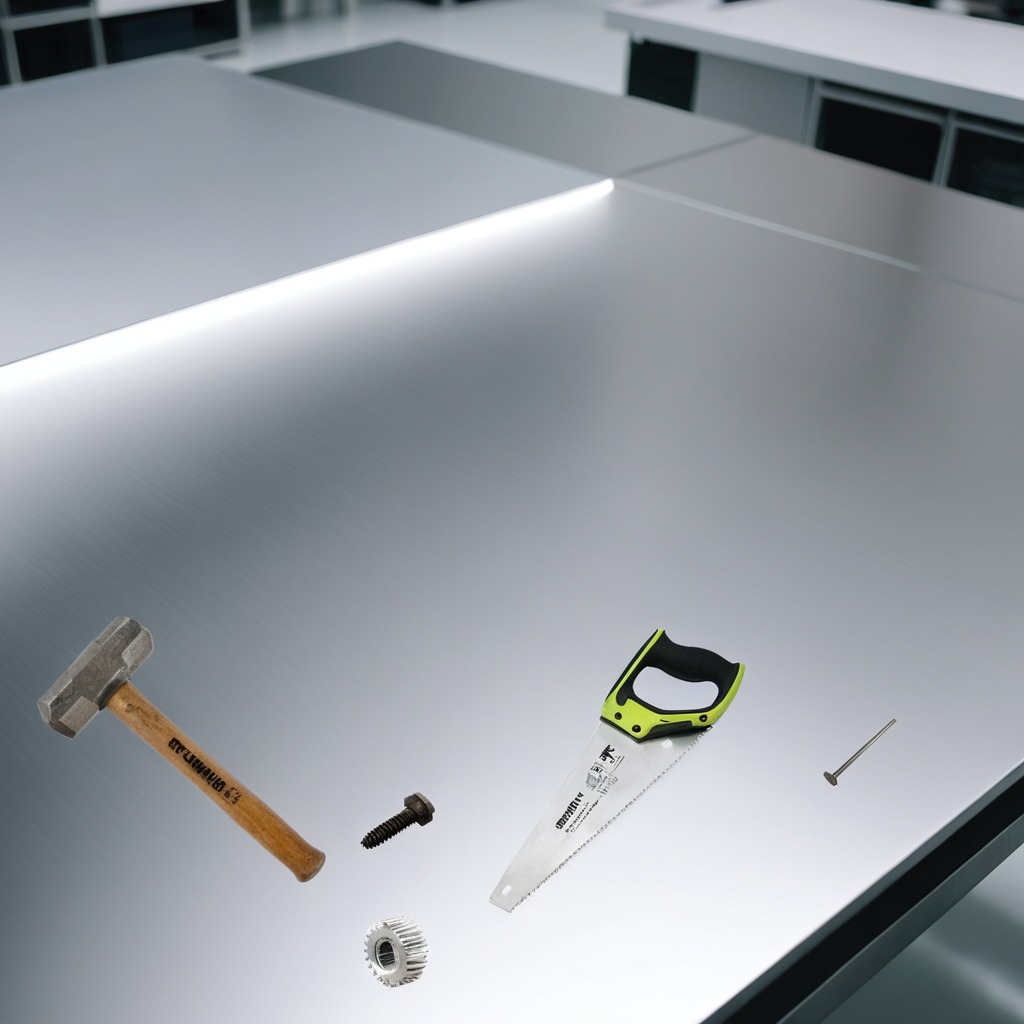
A hammer is lying on the stainless steel table.